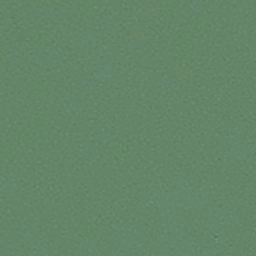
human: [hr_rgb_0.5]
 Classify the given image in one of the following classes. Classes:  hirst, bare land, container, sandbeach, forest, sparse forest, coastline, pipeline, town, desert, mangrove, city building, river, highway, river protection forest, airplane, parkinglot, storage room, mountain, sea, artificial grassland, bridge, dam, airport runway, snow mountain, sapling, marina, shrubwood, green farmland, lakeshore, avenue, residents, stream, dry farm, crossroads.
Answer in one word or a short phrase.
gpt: sea